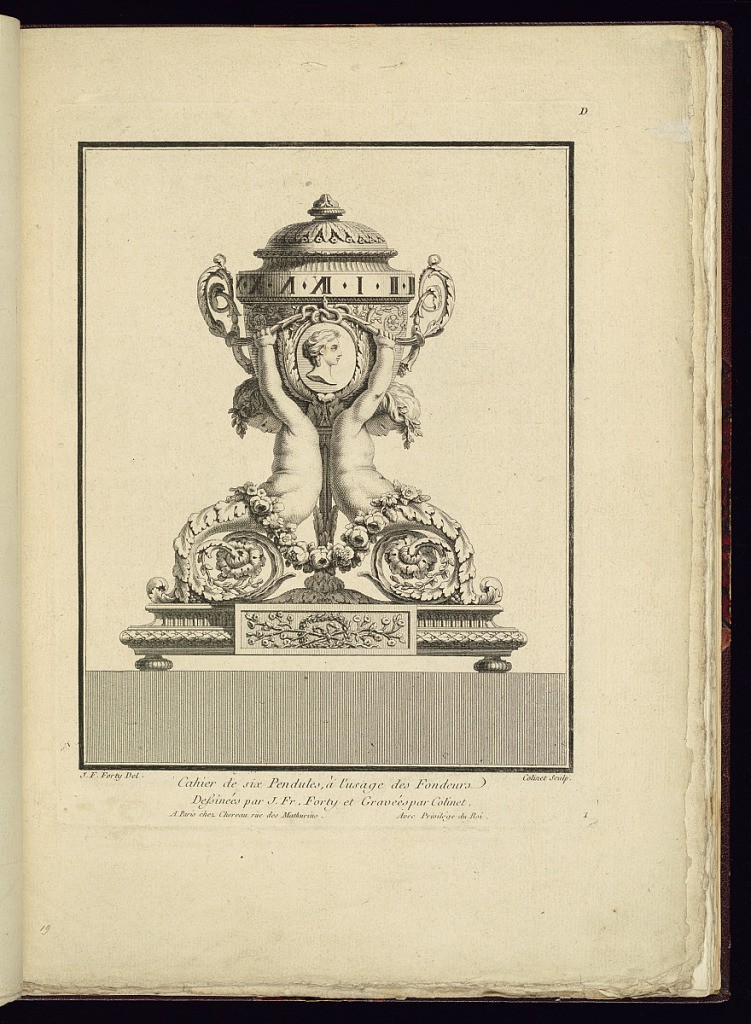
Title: Title Page
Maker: Jean François Forty, active 1775 – 1790
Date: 1775–94
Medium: Etching on paper
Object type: Print
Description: Title page and design for a mantel clock in the form of a vase with a rotating ring of roman numerals with a snake in the center pointing to the time. Two scrolling leaf (rinceaux) handles supported by putto, with legs in the form of scrolling leaves and rosettes, and a festoon of flowers. The whole is decorated with neoclassical motifs and ornament including scrolling leaves, fluting, and running patterns with leaf motifs. The plate is titled, numbered, and signed.